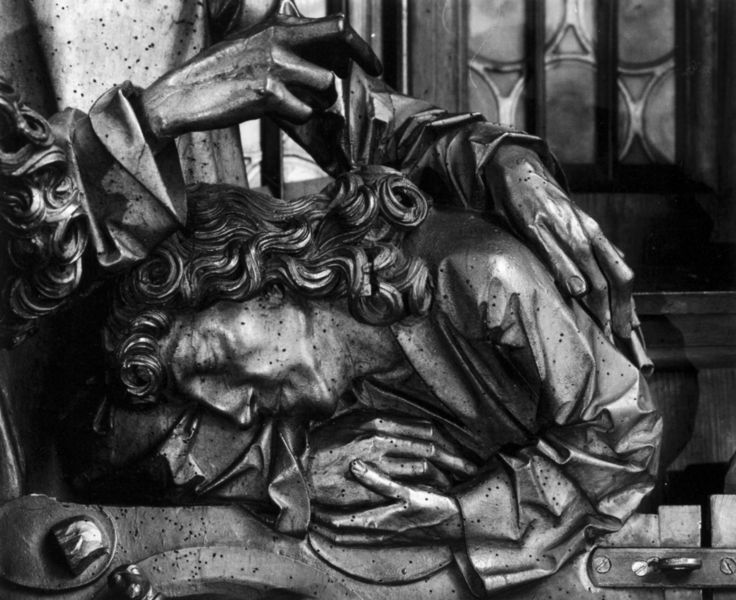
Titel: Heilig-Blut-Altar, Schlafender Johannes der Abenmahlsgruppe im Schrein ohne die Judasfigur
Künstler: Tilman Riemenschneider
Standort: Rothenburg ob der Tauber
Institution: St. Jakob
Schlagwörter: dunkel, gruppe, hand, kopf, mann, weiß, frauen, ausschnitt, fenster, finger, frau, hell, holz, kleid, mund, männer, nase, profil, schwarz, stuhl, stützen, tür, arm, arme, augen, falten, gesicht, johannes, mensch, silber, tod, trauer, ärmel, hände, gitter, auge, figur, gewand, haare, locke, locken, sanft, traurig, skulptur, statue, relief, liebe, liegen, ruhen, schlafen, schlafend, mänenr, fläche, falte, detail, metall, deutsch, bildhauerei, bronze, faltenwurf, plastik, schoß, wange, tor, foto, knochen, eisen, kontur, holzstich, kupfer, löcher, altar, hochaltar, schnitzerei, flecken, fragment, trost, jesus, leid, abendmahl, jünger, maria, berührung, schrauben, schnitzereien, schutz, trösten, schwatz, abguss, schläft, apostel, zugeneigt, holzwurm, christus johannes gruppe, vesperbild, würmer, amr, butzenscheibe, aufliegen, 2 personen, w, aufliegefläche, schwarz weiss bild, schäft, schlitzschrauben